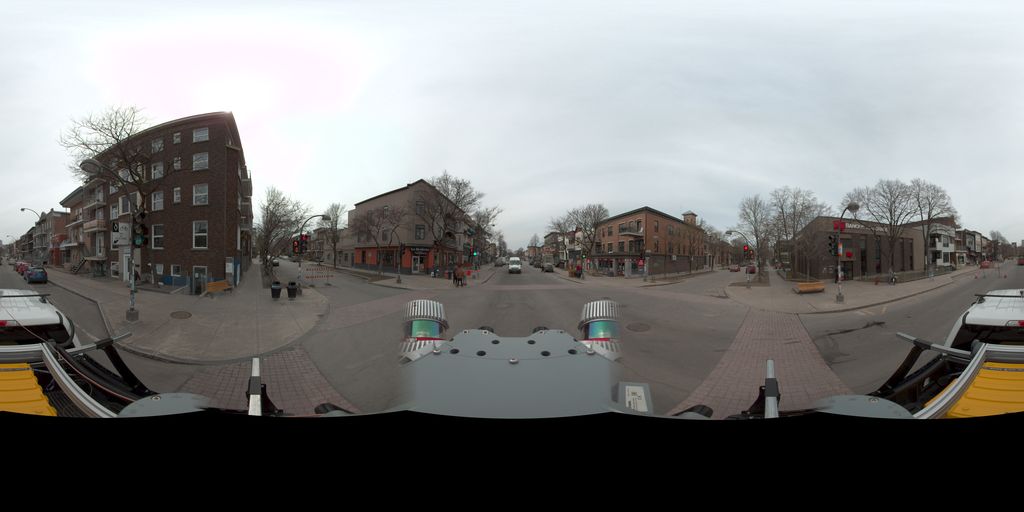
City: quebec_city